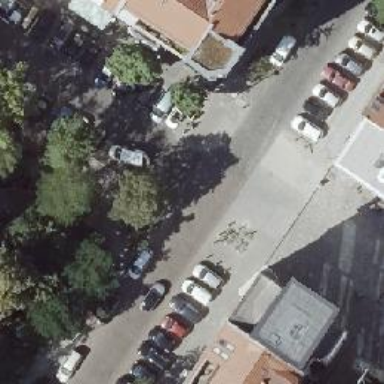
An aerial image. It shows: Residential road with separate sidewalks on both sides. Parking is parallel on the right side of the street and perpendicular on the left side.